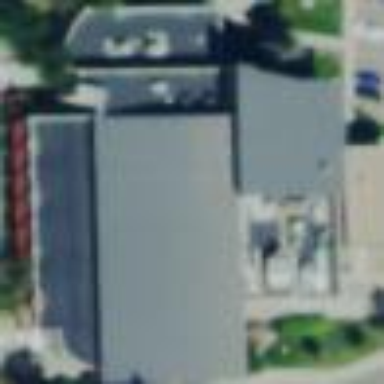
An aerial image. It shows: Public building within sports center.